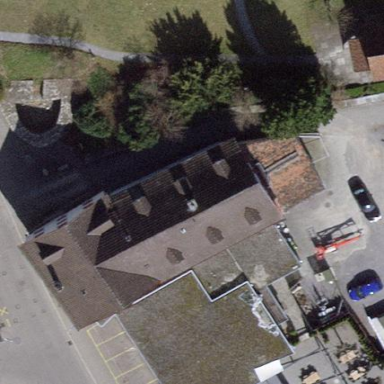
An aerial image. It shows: Restaurant located in hotel building.